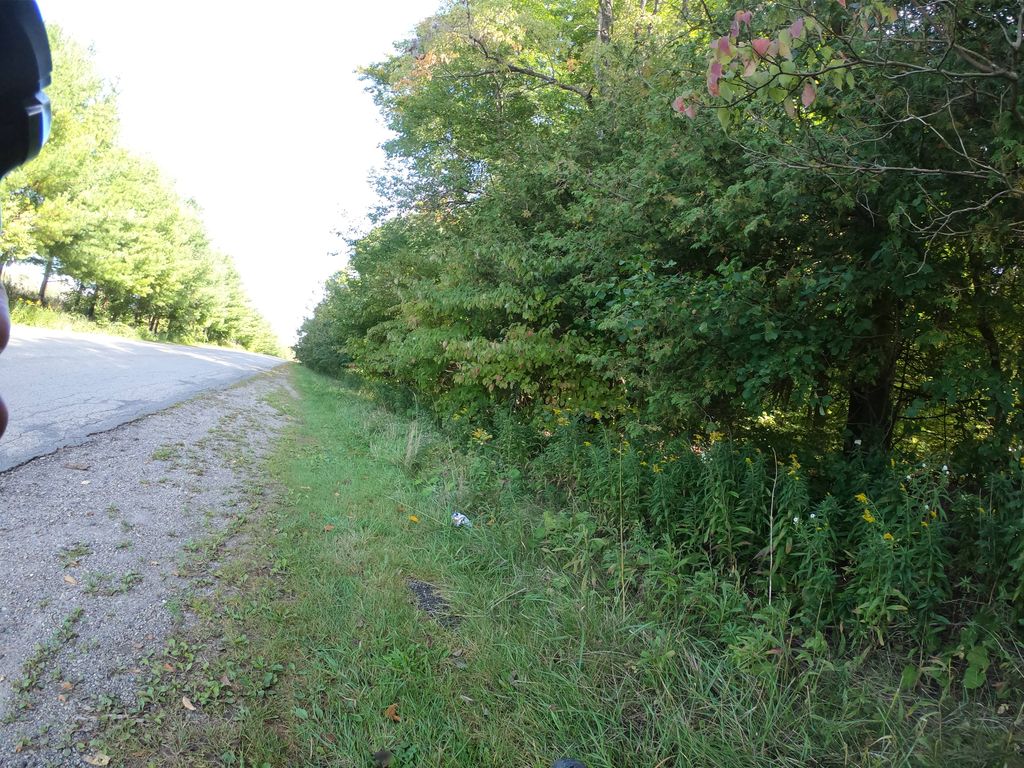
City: kitchener-waterloo